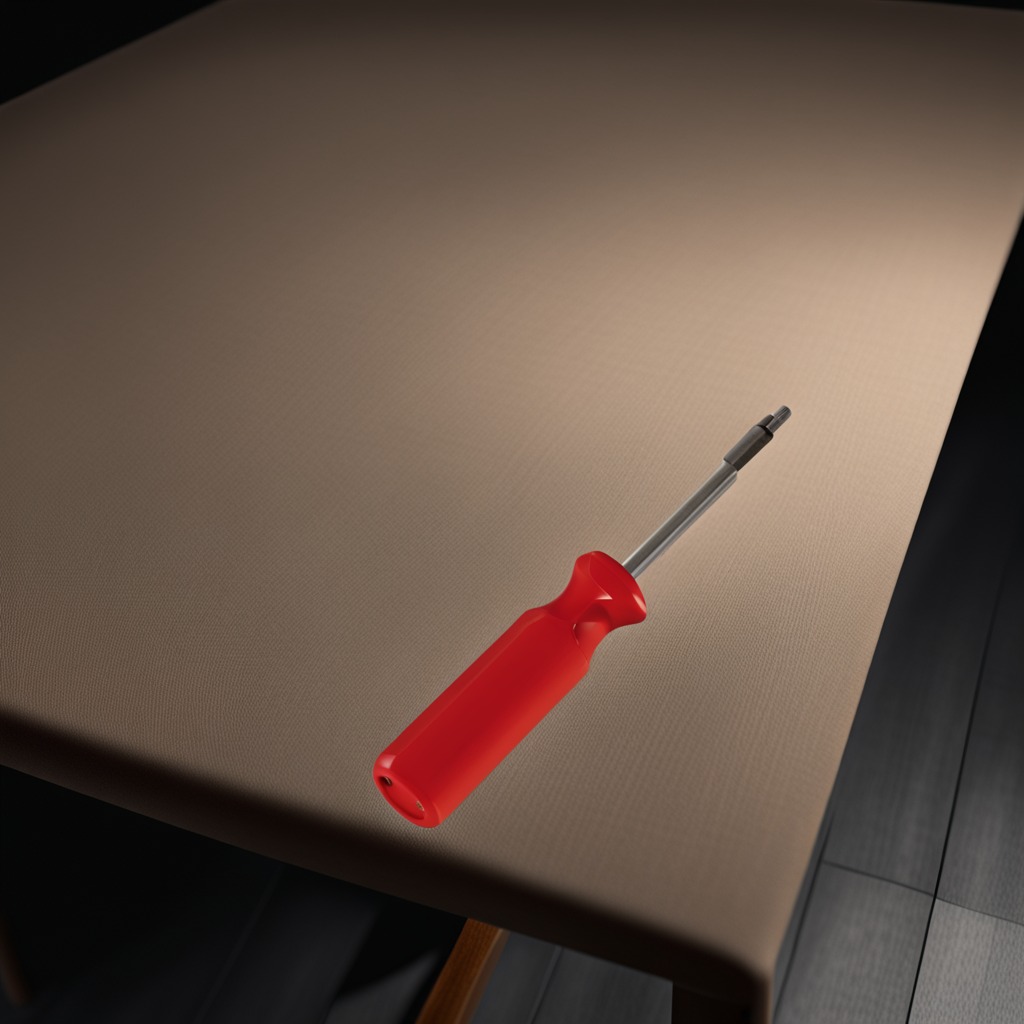
A screwdriver lying on a wooden table inside a workshop at night